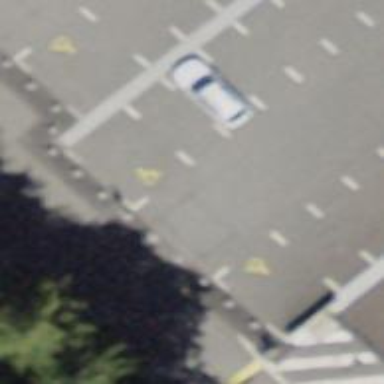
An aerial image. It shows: Bollard barrier.